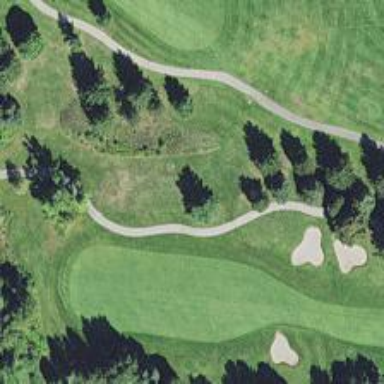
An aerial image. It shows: Service road used as golf cart path.